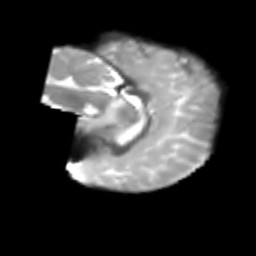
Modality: T2w
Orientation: sagittal
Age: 6
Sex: male
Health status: healthy